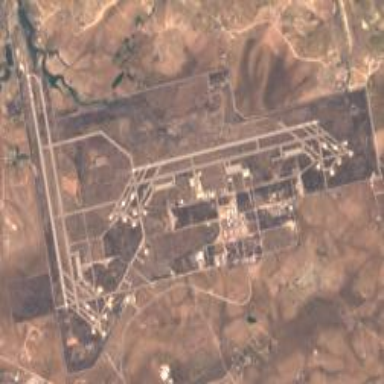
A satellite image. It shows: Military airfield located within larger aerodrome area.